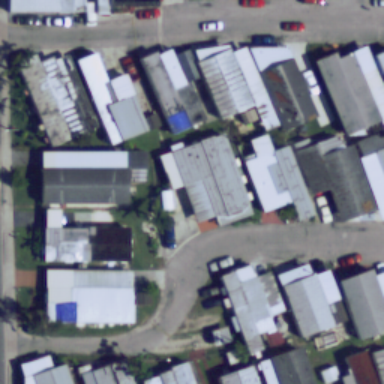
Many mobile homes arranged neatly in the mobile home park .